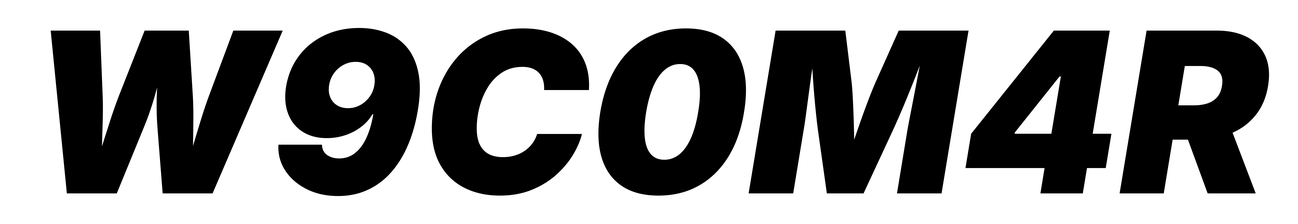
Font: Inter-Italic_Black_Italic